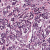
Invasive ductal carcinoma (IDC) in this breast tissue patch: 1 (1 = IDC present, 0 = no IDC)